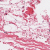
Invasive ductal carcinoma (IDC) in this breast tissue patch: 0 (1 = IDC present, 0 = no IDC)